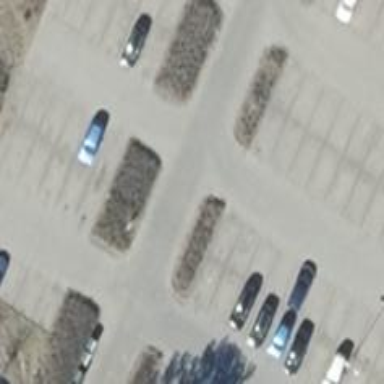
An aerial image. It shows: Parking aisle designated as service road.